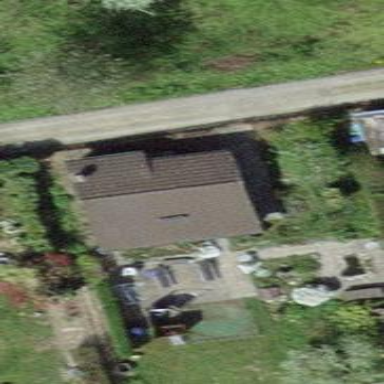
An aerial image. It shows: Bungalow.